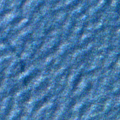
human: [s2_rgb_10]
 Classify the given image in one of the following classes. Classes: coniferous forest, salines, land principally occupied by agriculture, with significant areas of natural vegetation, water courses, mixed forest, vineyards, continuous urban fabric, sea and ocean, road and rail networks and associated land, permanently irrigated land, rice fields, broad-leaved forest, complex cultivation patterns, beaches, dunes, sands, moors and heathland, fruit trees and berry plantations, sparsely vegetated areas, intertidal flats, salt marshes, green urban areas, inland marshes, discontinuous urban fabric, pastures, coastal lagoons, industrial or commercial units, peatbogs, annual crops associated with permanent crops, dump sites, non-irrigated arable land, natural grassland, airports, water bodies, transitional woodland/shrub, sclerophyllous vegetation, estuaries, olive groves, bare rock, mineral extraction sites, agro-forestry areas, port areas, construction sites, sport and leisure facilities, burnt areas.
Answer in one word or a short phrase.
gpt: sea and ocean